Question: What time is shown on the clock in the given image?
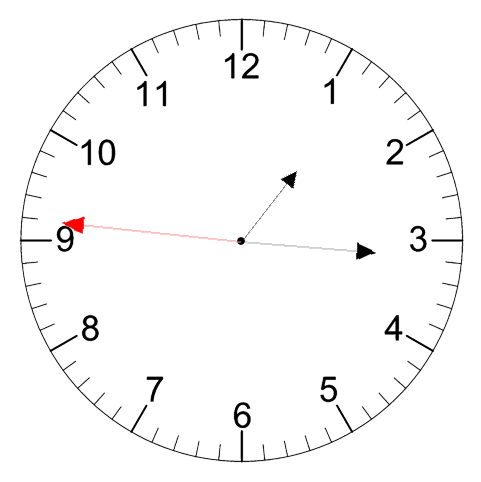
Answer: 01:15:46